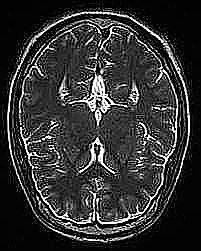
Label: notumor